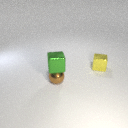
small brown metal sphere below small green metal cube